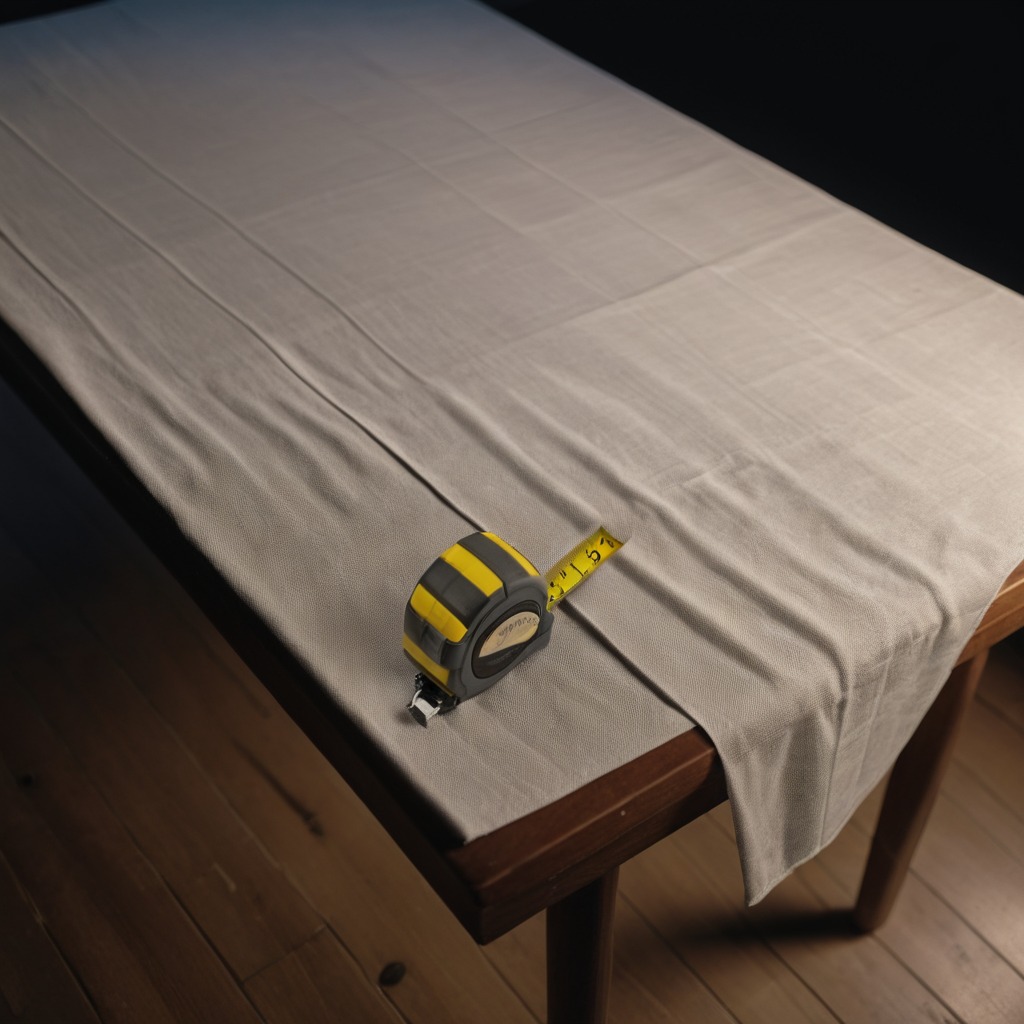
A measuring tape lying on a clean wooden table inside a workshop at night dim ambient light soft shadows worn but beneath the cloth